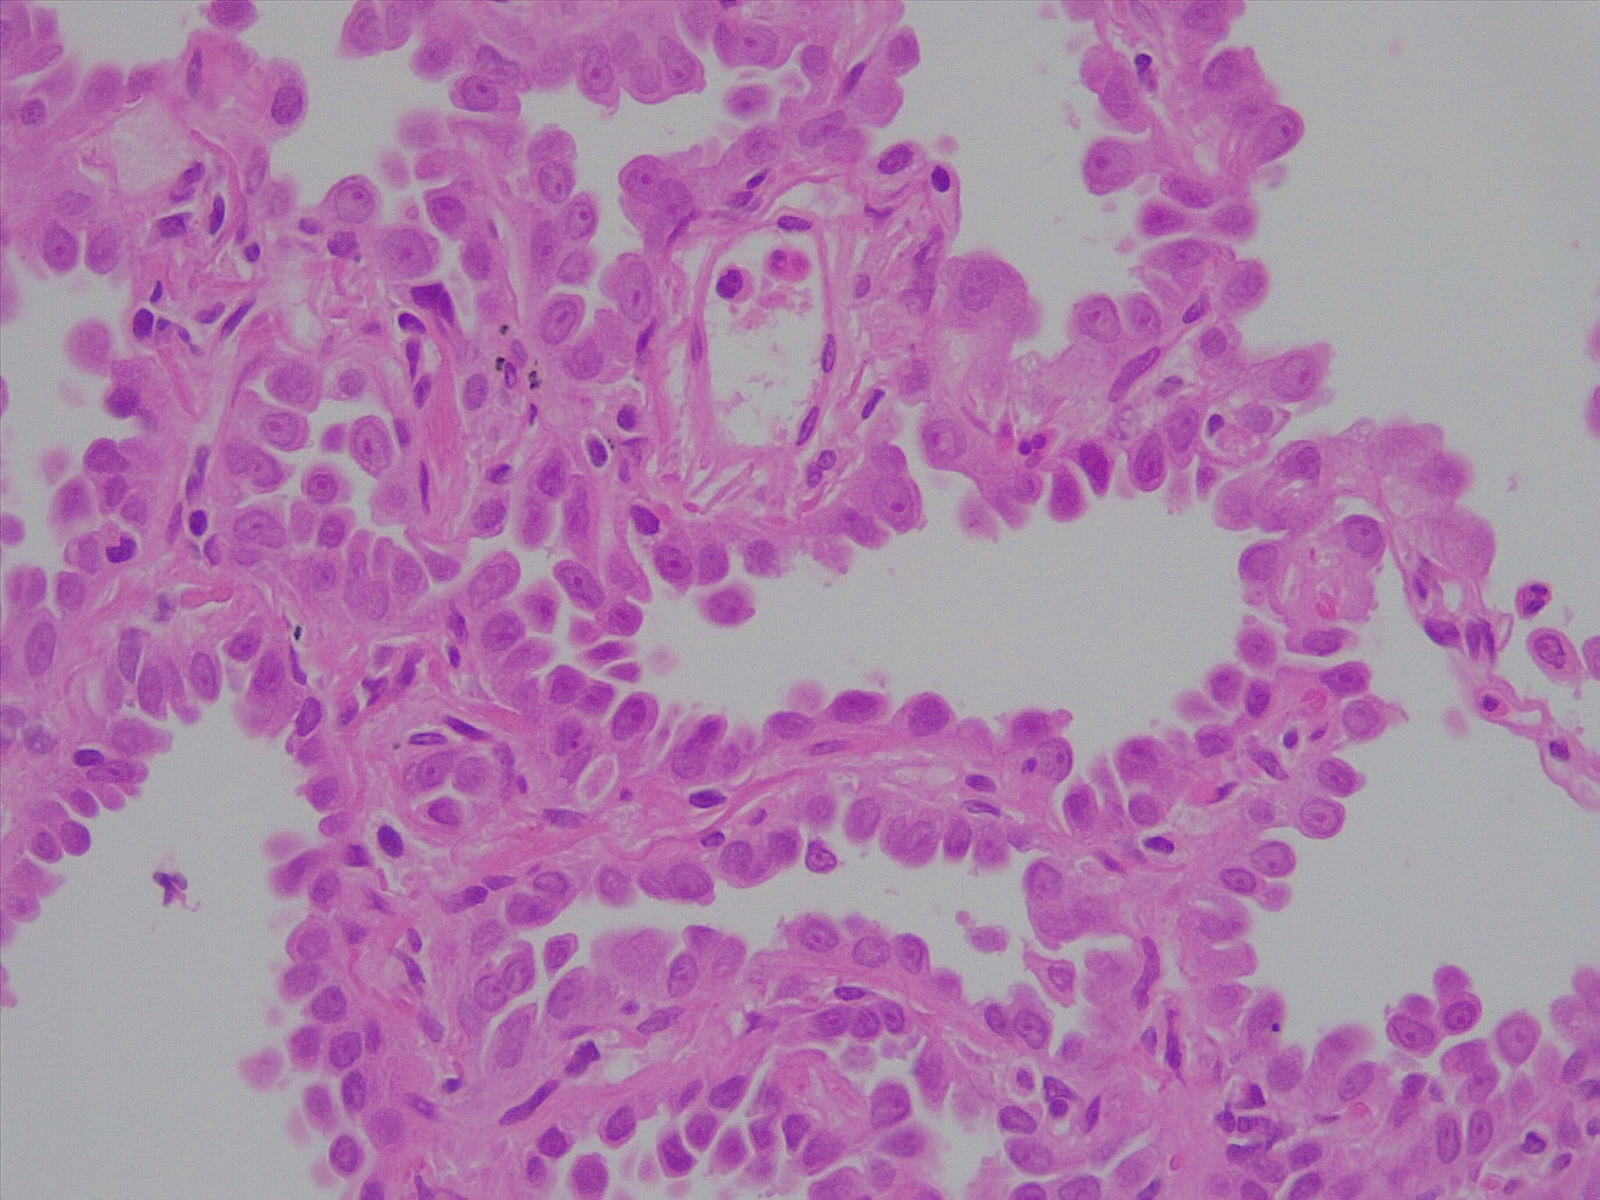
Label: lung adenocarcinoma, well differentiated